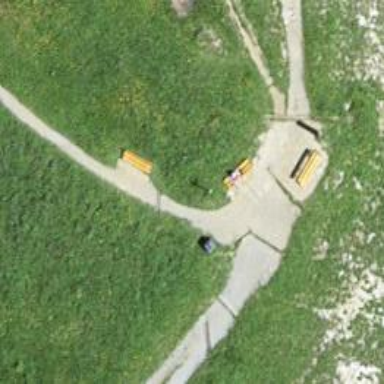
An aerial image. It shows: Brown bench in the vicinity.